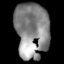
Tissue: lung
Cell type: Epithelial cells
Senescence score: 0.2052
Nuclear area (px): 1832
Mean DAPI intensity: 135.526